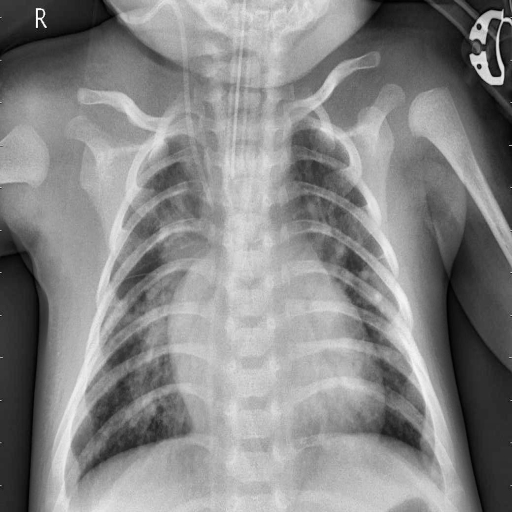
Finding: PNEUMONIA